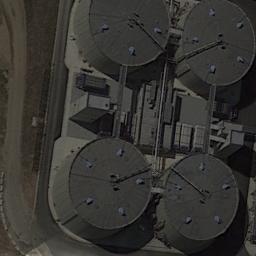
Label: storage_tank